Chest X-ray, PA view. Patient: 59 years old, sex M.
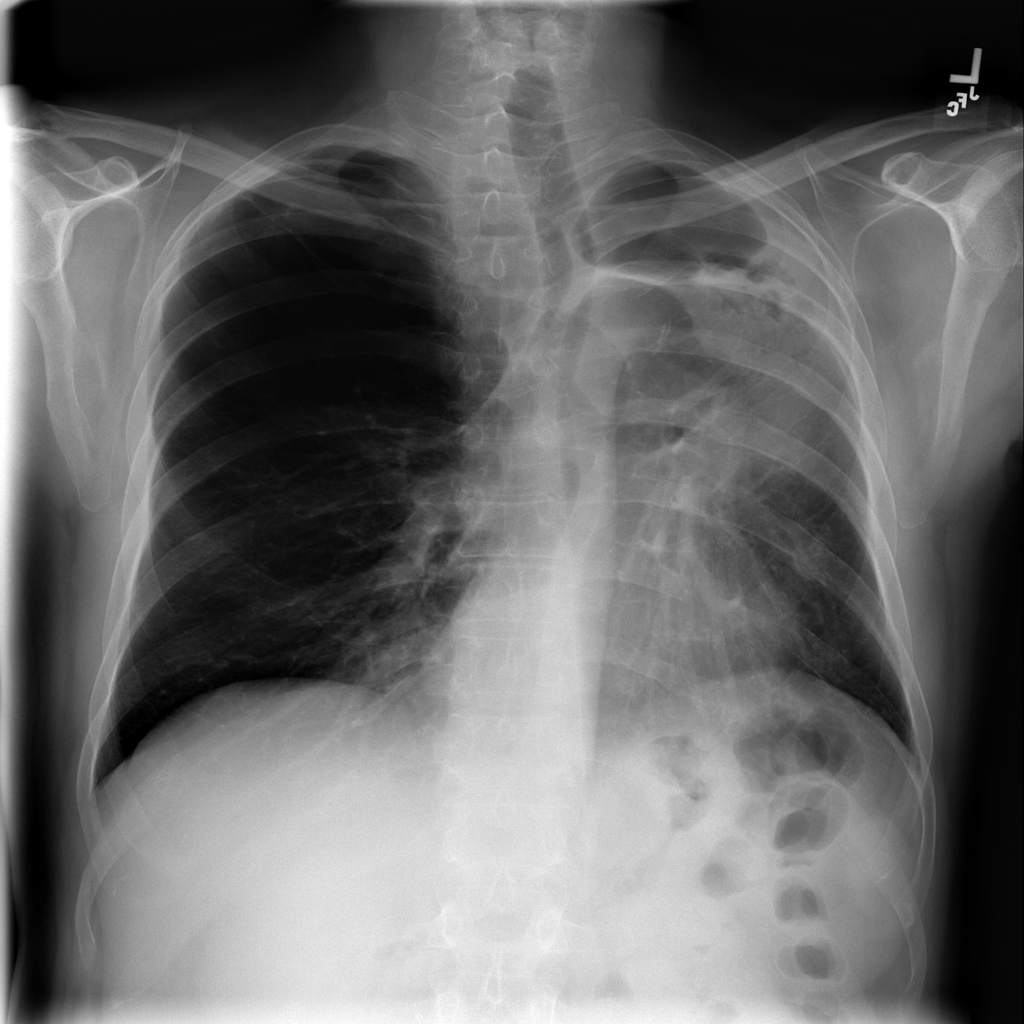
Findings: Atelectasis, Mass